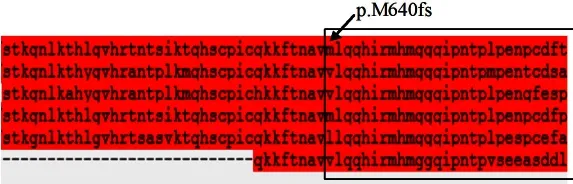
Multiple alignment of the SALL4 protein sequence (partial) from different species. The box indicates that the deleted region affected by the mutation (p. Met640IlefsX25) in SALL4 was highly conserved.
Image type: chart (chart)